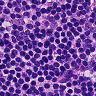
Metastatic tissue present: no